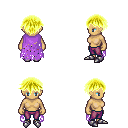
a pixel art fantasy rpg character, female body template, human, tanned skin, maroon tattered cape, magenta pants, gold short bangs hairstyle, metal boots, four views (front, back, left, right), 2x2 character sprite sheet, small pixel art, hard edges, no anti-aliasing